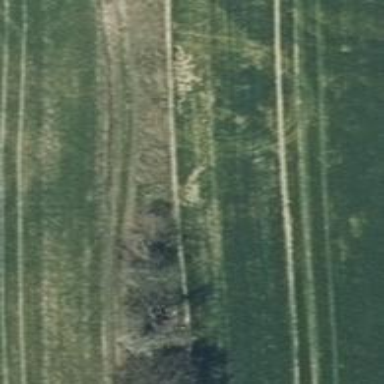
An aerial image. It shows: Row of deciduous broadleaved trees.